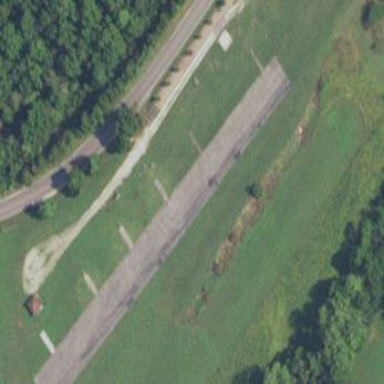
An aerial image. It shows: Runway at airport.